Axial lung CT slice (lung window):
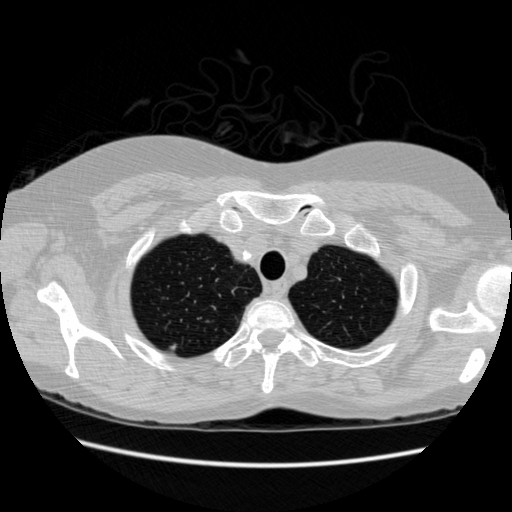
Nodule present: yes
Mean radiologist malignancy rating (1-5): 3